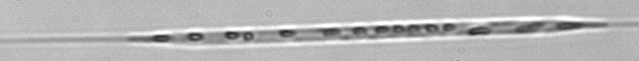
Label: Rhizosolenia